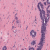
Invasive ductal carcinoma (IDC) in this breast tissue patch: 0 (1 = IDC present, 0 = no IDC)